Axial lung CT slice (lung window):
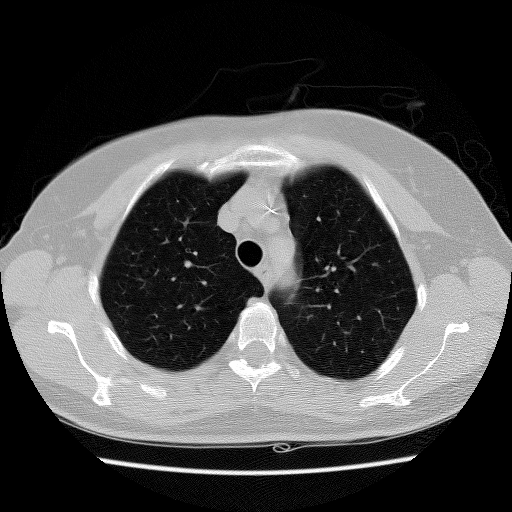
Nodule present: no